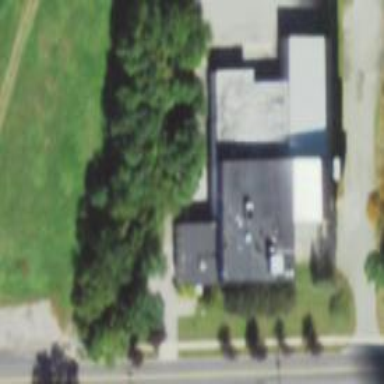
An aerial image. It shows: Bar located inside building.